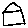
Label: house